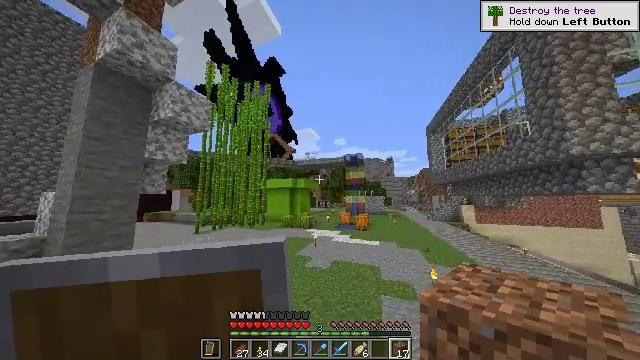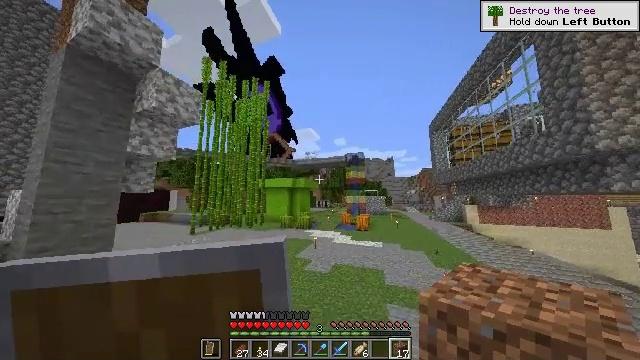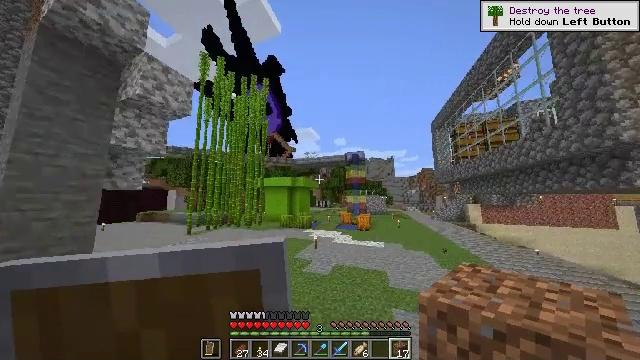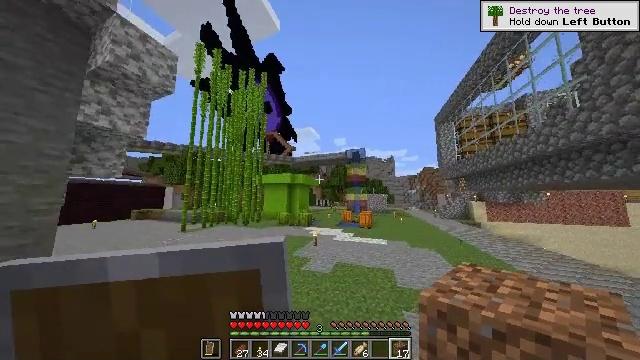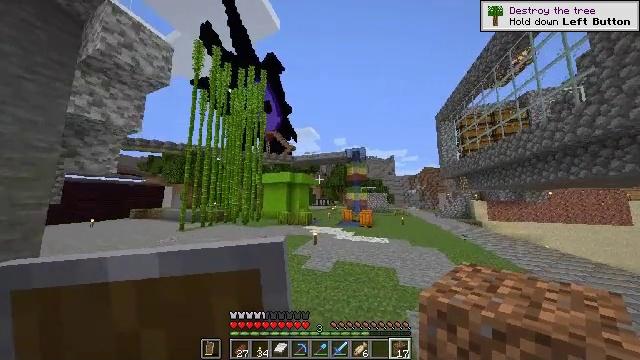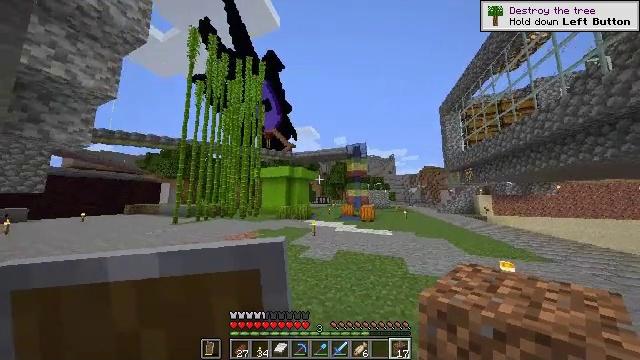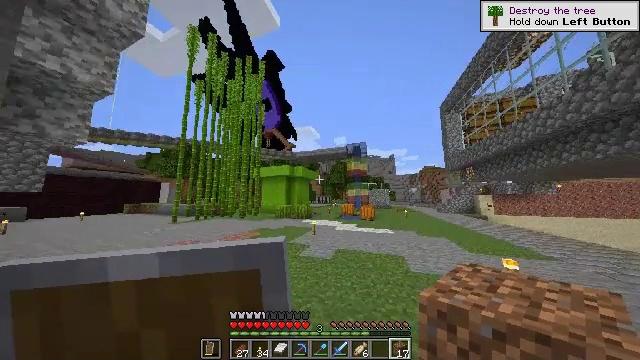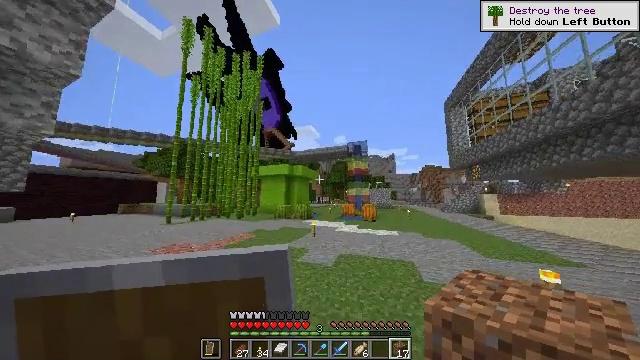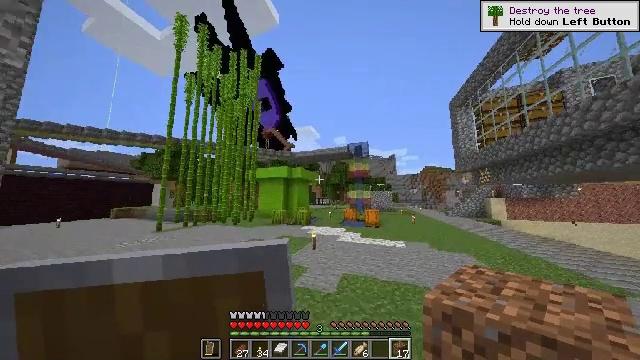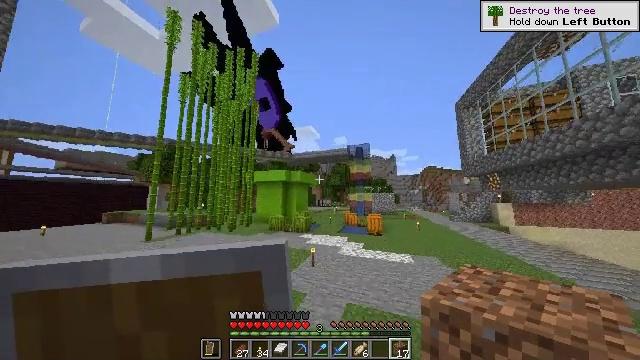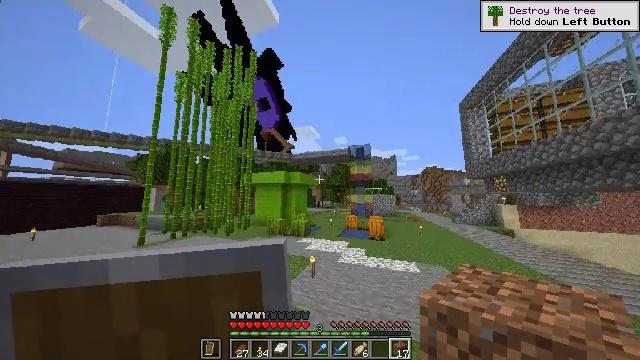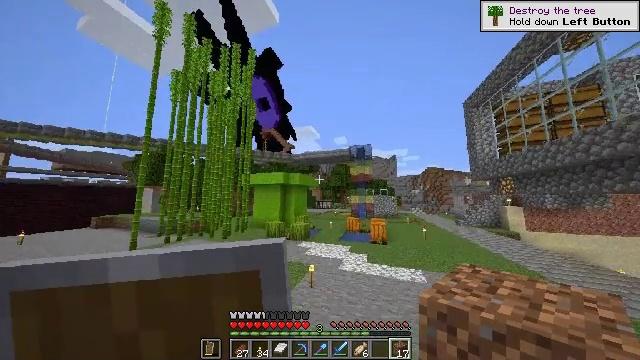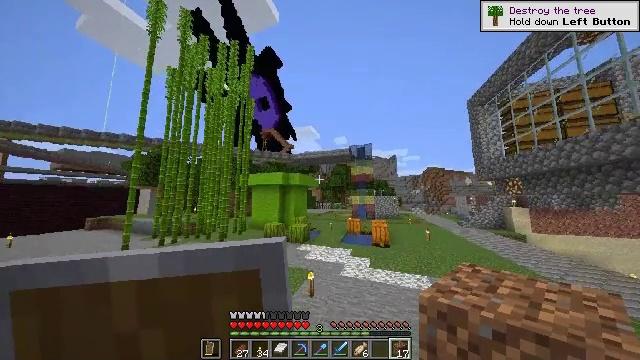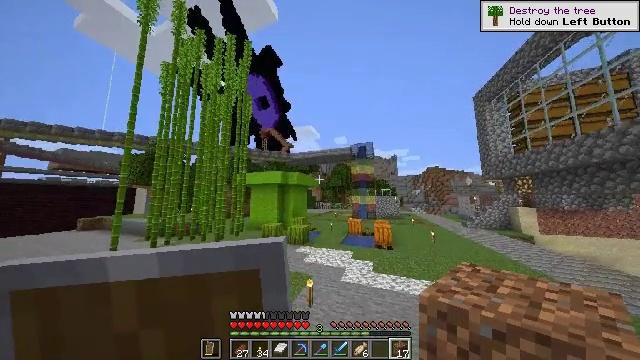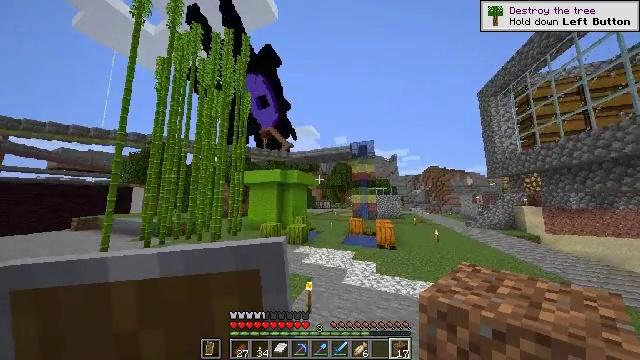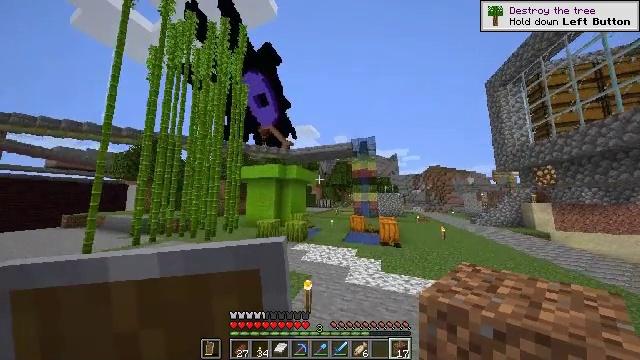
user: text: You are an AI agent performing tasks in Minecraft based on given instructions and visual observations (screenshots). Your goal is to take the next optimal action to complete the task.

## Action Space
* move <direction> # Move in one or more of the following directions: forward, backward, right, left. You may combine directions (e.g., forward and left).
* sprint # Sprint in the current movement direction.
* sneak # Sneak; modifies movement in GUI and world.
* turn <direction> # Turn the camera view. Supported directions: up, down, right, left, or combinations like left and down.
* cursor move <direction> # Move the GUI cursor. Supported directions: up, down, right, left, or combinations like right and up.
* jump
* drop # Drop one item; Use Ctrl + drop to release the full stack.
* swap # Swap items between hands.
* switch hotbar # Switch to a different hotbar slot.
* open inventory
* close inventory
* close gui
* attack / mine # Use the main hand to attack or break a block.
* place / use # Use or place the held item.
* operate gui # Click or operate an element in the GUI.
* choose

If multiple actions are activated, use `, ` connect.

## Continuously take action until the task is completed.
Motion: motion action
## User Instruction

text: Mine iron block from a structure.
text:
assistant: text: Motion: move forward, jump
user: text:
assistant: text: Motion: move forward, jump
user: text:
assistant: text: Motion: move forward, jump
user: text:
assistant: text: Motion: move forward, jump
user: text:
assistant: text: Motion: move forward, jump
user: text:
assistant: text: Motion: move forward, jump
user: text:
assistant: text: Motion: move forward, jump
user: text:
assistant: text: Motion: move forward, jump
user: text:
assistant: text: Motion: move forward, jump
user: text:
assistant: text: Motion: move forward, jump
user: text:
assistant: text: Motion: move forward, jump
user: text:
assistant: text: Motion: move forward, jump
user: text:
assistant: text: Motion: move forward, jump
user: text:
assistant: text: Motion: move forward, jump
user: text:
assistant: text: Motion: move forward, jump
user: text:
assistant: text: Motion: move forward, jump
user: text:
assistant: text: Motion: move forward, jump
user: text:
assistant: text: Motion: move forward, jump
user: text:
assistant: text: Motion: move forward, jump
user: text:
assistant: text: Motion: move forward, turn right, jump
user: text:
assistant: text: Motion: move forward, jump
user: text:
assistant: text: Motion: move forward, jump
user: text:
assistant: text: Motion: move forward, jump
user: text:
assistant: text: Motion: move forward, jump
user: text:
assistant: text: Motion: move forward, jump
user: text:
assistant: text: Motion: move forward, jump
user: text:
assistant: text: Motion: move forward, jump
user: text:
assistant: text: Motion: move forward, jump
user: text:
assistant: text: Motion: move forward, jump
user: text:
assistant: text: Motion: move forward, jump